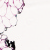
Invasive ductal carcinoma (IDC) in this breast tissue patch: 0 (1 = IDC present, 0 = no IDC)